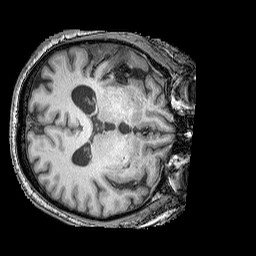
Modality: T1w
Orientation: axial
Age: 55
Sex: male
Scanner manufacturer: siemens
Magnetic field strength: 3 T
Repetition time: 2.25 s
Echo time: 0.00411 s